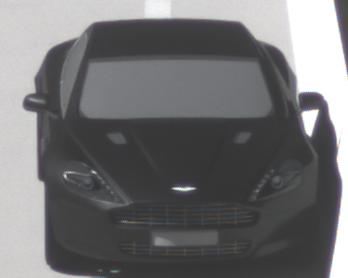
Make: Aston Martin
Model: Rapide
Detailed model: Rapide
Model produced from: 2010/03
Model produced until: 2013/07
Doors: 5
Color: black
Road condition: dry road
Daytime: midday
Contrast: high contrast